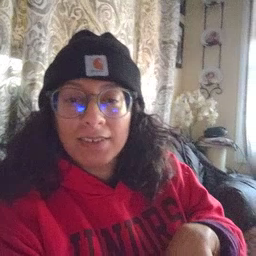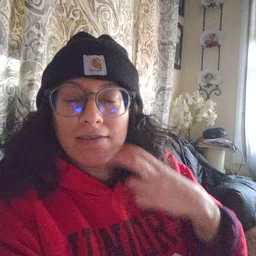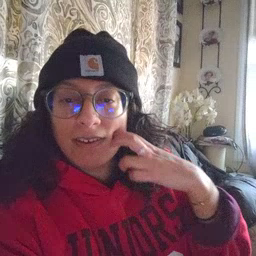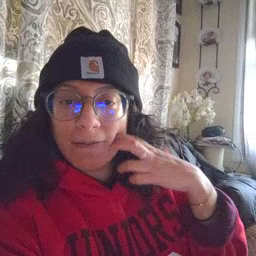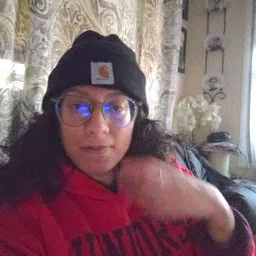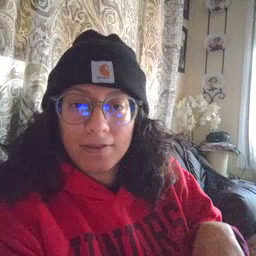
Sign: gum